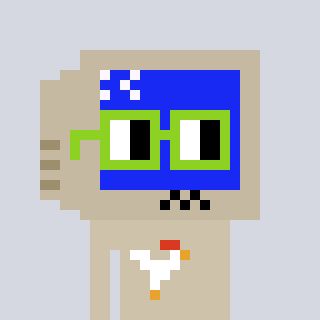
a pixel art character with square light green glasses, a old monitor-shaped head and a bege-colored body on a cool background